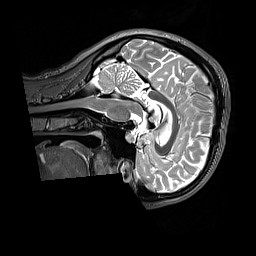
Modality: T2w
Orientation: sagittal
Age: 24
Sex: female
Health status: healthy
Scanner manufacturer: siemens
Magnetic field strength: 3 T
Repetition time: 3.2 s
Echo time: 0.568 s